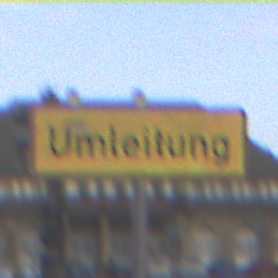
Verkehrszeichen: Umleitungsankuendigung
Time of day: MorningAfternoon
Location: Outdoor (Urban)
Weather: PartlyCloudy
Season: NotSpecified
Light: Natural